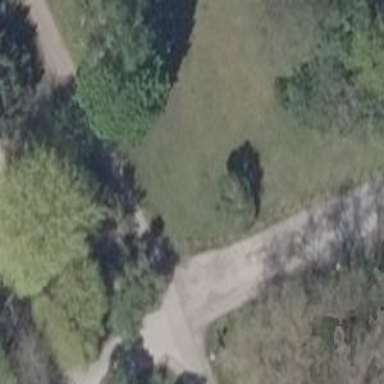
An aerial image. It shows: Broadleaved deciduous tree located in park.